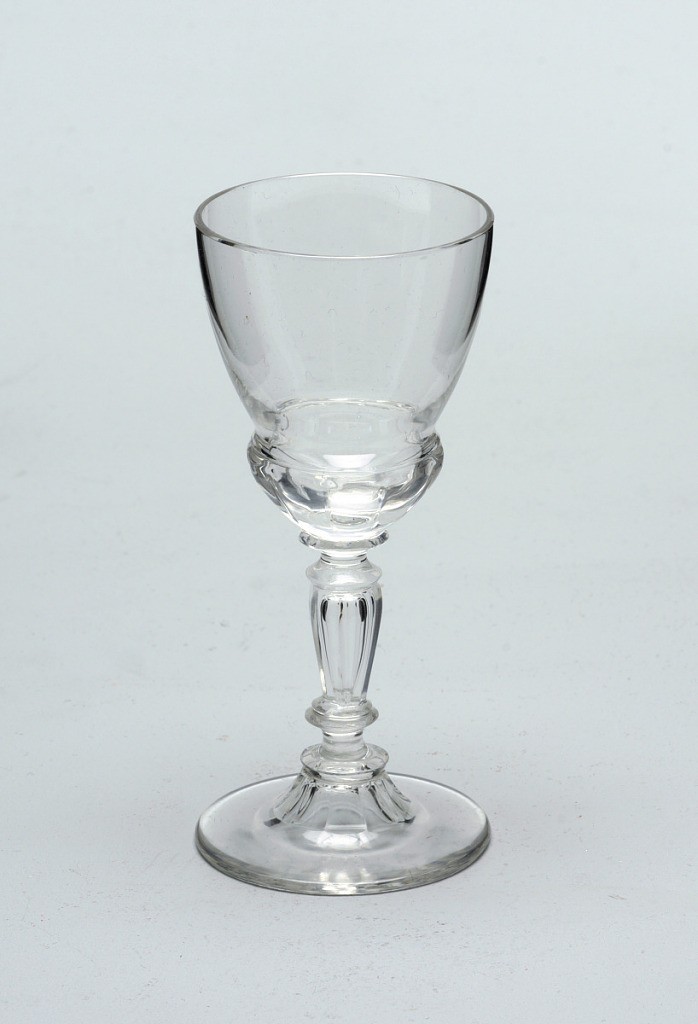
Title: No. 176
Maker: Ludwig Lobmeyr, Austrian, 1829 - 1917
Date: ca. 1880
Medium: Mouth-blown crystal, hand-cut and polished
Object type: Cordial glass
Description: Mouth-blown crystal, hand-cut and polished